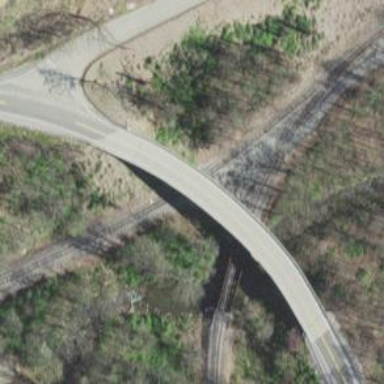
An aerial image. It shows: Railway track.